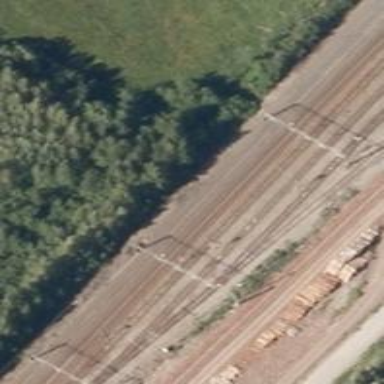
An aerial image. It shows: Rail siding with electrified contact lines for trains.